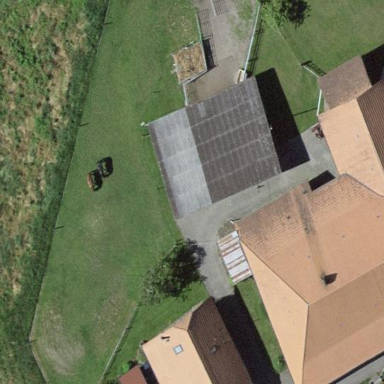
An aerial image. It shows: Rural barn.